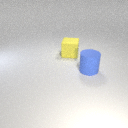
large blue rubber cylinder in front of large yellow rubber cube